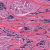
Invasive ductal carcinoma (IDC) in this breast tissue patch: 1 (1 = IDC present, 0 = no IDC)